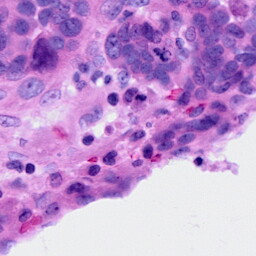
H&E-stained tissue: Ovarian